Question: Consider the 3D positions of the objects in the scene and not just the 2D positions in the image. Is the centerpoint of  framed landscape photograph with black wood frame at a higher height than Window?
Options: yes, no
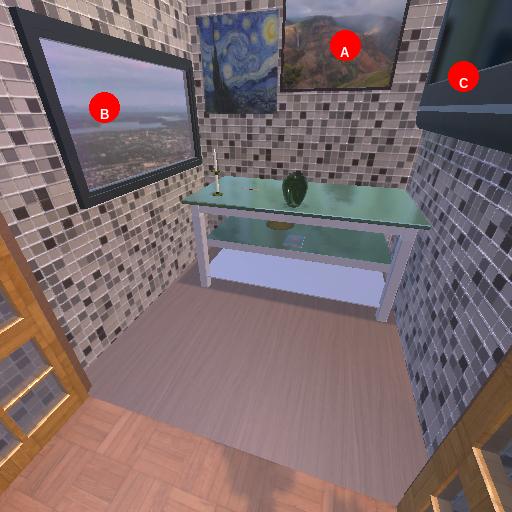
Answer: yes